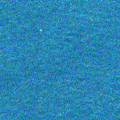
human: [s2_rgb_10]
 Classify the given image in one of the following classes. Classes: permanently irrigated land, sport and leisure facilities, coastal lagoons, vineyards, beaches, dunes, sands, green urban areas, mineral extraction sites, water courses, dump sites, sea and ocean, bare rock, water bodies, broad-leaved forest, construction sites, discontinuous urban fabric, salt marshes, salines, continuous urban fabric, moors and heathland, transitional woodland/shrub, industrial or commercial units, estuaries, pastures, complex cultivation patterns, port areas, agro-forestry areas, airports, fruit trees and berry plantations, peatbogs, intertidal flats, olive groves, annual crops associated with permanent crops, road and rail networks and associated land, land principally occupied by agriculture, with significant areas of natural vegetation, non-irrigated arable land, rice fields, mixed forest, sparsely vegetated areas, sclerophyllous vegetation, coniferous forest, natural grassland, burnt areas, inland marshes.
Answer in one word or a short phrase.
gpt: sea and ocean